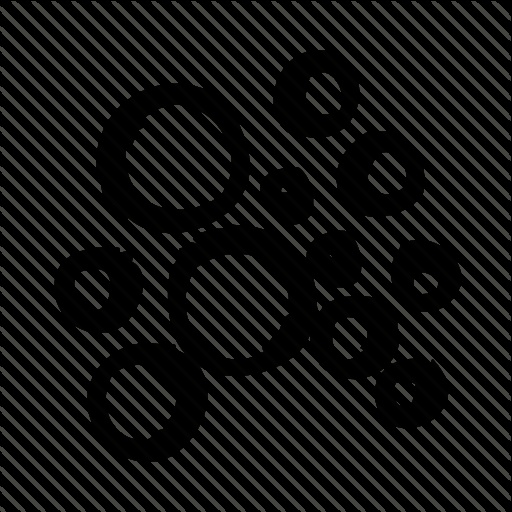
Label: bubble